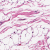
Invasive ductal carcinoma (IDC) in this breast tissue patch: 0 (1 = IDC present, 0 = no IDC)